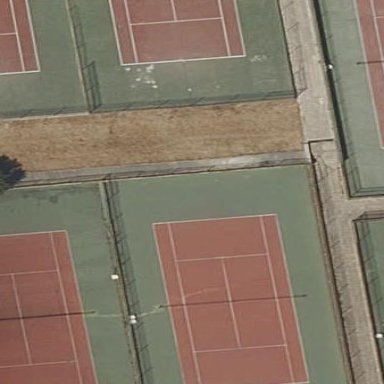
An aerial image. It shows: Tennis court on pitch designated for leisure land.